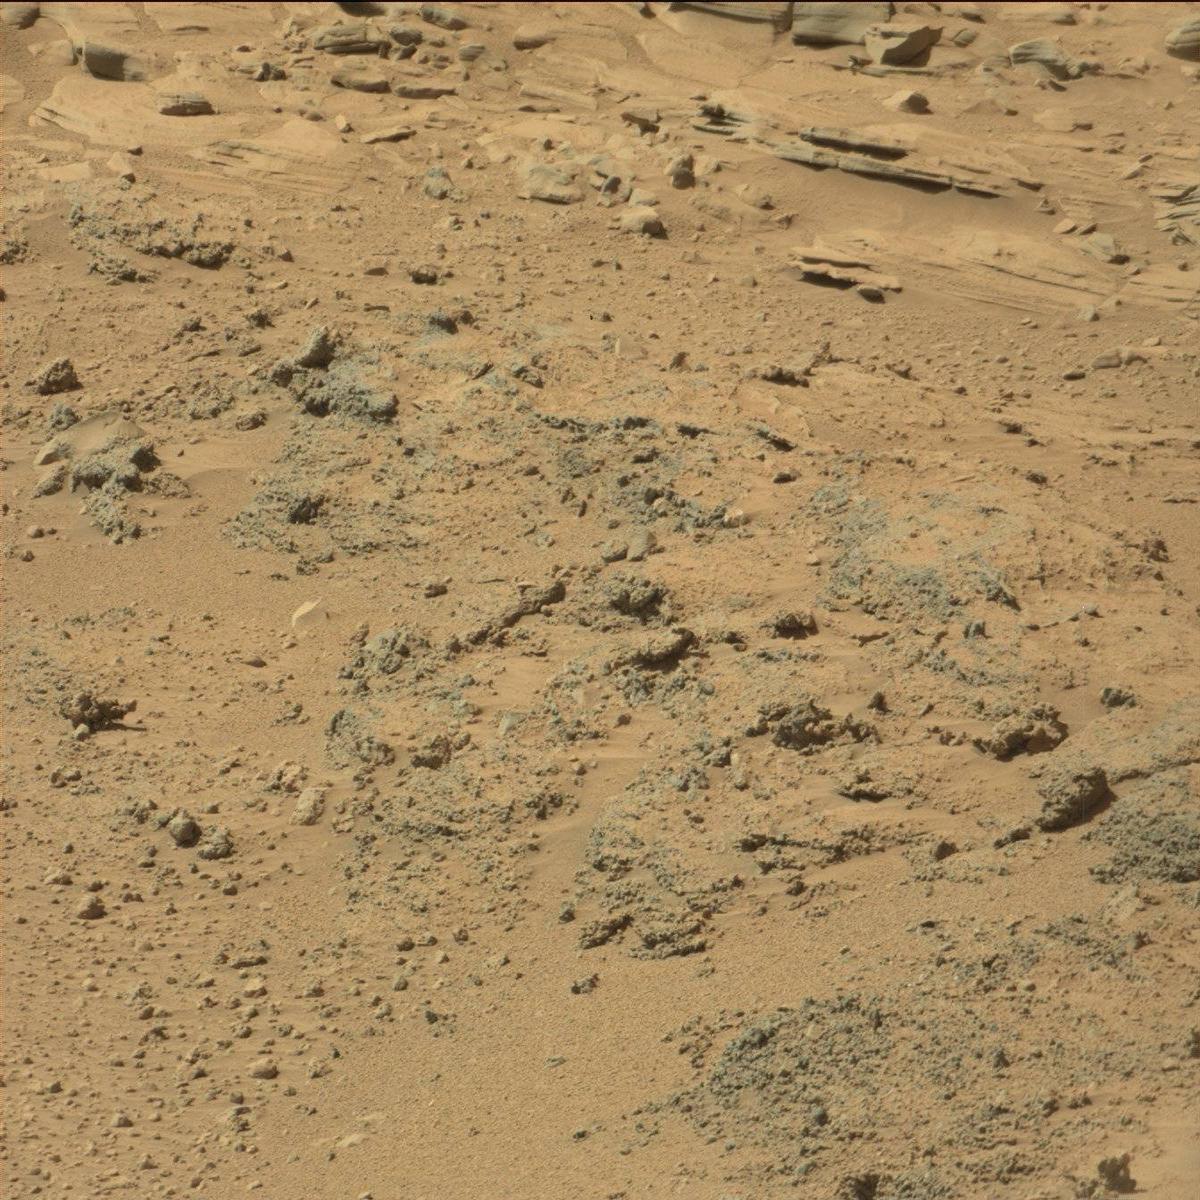
Terrain classes present: Bedrock, Sand / Soil